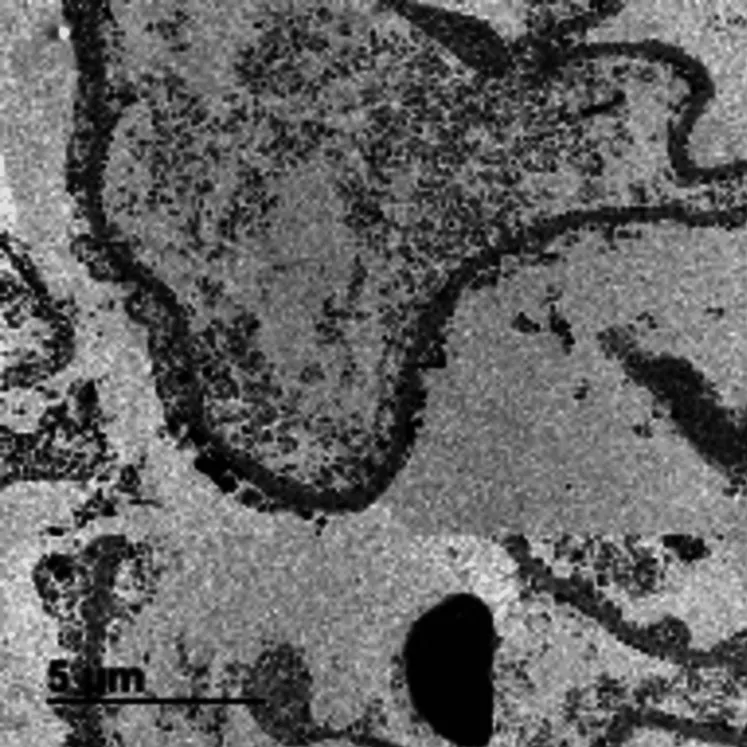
Ultrastructural examination shows effacement of the podocyte foot process, while the glomerular basement membrane has unremarkable thickness and texture (EM).
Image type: pathology (immunostaining)